Question: I'm on Mac OS X and Xcode 4.5.2
When executing these lines:
'''
NSString *asSrcFileName = @"chromebar.png"
NSString *asSrcExtName = @".png"
NSString *asTempName = [asSrcFileName stringByReplacingOccurrencesOfString:asSrcExtName withString:@""];
'''
I get a strange view of my variables in the debugger. See rectangle:

I expected asTmp to be @"chromebar" after line three.
I've been using pretty often so far and have no idea what's wrong. Somehow it looks like there is a unicode issue.
Anyone out there to shed some light on me?
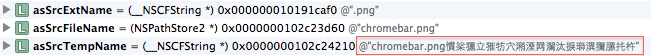
Answer: Are you inspecting 'asSrcTempName' after the variable has been initialized (the green line showing the current execution point is below the initialization)?
Otherwise it's probably only uninitialized memory and lldb is showing garbage from a previous run.
I could not reproduce your problem in Xcode 4.5.1.